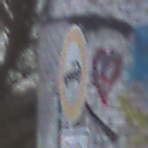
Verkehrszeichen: VerbotPersonenkraftwagen
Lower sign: BesondereFahrzeugeUndTransportgueter3
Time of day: MorningAfternoon
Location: Outdoor (Suburban)
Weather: Overcast
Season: NotSpecified
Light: Natural